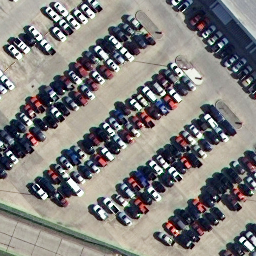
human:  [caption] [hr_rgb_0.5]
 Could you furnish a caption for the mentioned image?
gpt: Lots of cars parked in lines in the parking lot .

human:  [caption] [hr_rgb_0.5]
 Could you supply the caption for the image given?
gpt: Lots of cars parked neatly in the parking lot .

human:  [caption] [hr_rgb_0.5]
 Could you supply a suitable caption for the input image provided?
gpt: Many cars arranged in lines in the parking lot .

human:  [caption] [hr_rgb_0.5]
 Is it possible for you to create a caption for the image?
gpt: It is a parking lot with many cars densely arranged .

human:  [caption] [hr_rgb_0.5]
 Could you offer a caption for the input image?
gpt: Many cars are densely arranged in the parking lot .